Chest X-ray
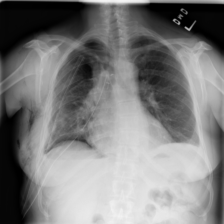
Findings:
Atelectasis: positive
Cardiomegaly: negative
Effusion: negative
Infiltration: negative
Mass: negative
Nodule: negative
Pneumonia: negative
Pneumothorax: positive
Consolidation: negative
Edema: negative
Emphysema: positive
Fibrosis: negative
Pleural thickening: negative
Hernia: negative